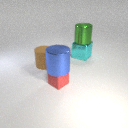
large cyan metal cube to the right of small red rubber cube